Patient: sex M, age 35
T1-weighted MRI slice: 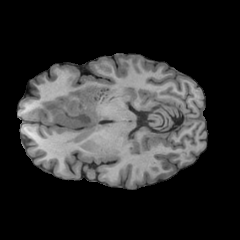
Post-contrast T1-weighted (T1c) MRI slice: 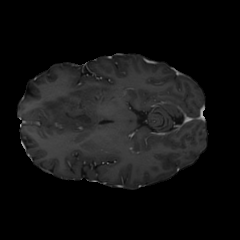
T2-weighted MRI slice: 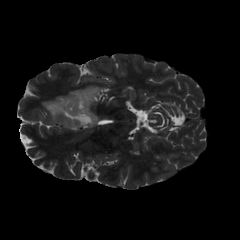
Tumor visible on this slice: yes
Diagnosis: Astrocytoma, IDH-mutant
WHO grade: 3